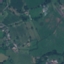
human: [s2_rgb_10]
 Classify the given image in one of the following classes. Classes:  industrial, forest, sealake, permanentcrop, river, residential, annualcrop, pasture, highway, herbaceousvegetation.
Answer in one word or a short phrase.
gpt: Pasture